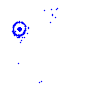
Particle: pion